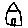
Label: house